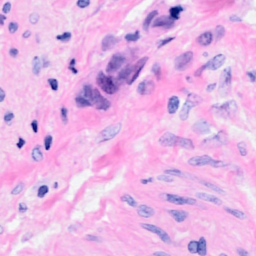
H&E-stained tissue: Breast